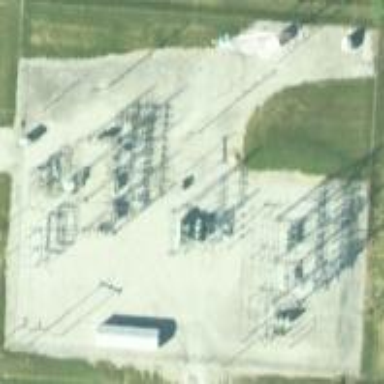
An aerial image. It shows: Distribution substation surrounded by fence.